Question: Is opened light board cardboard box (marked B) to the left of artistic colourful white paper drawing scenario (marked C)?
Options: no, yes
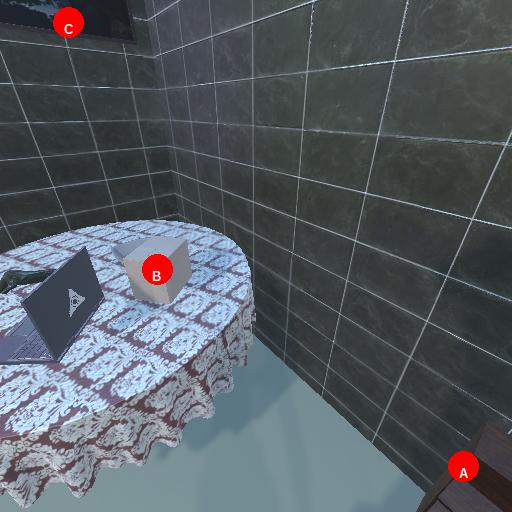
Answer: no